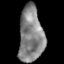
Tissue: lung
Cell type: Others
Senescence score: 0.08546
Nuclear area (px): 1322
Mean DAPI intensity: 133.173